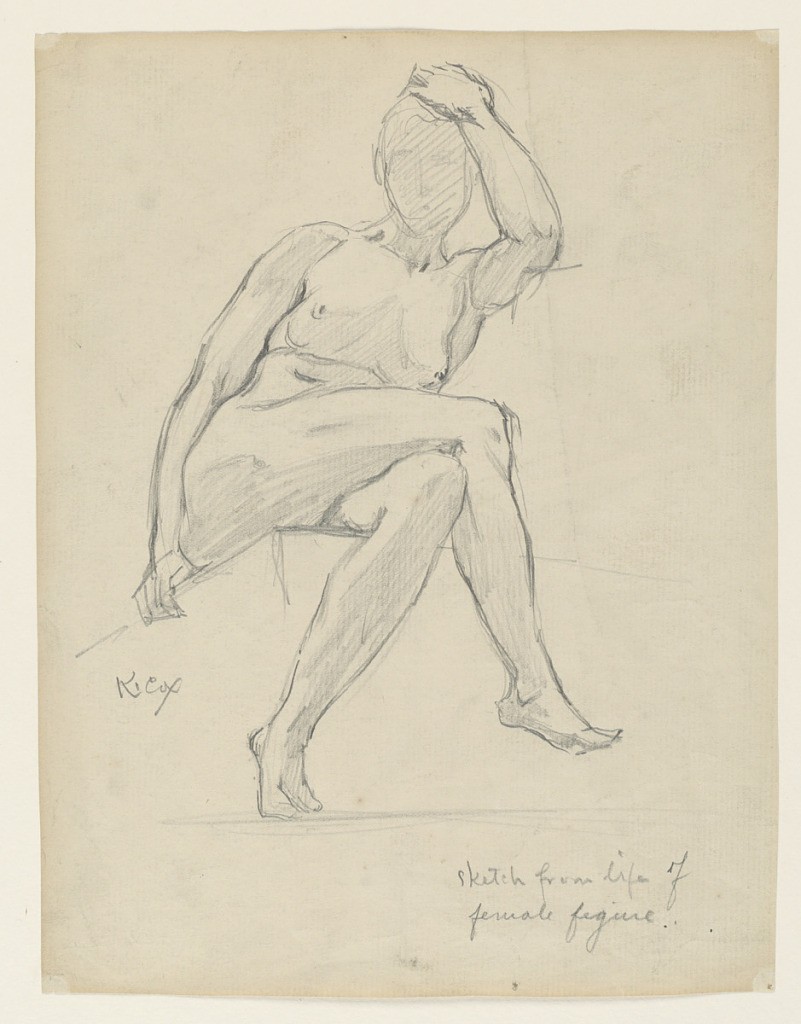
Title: Study of a female figure
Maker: Kenyon Cox, American, 1856–1919
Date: ca. 1900
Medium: Graphite on paper
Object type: Drawing
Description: Sketch of a female figure seated with her legs crossed.